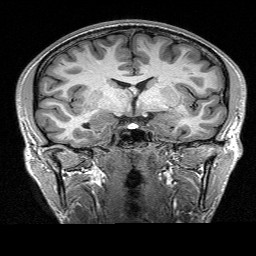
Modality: T1w
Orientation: sagittal
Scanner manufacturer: siemens
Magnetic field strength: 3 T